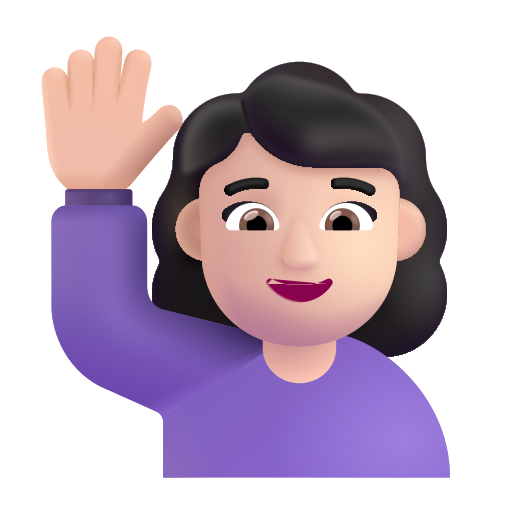
woman raising hand color light